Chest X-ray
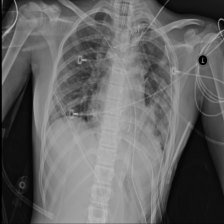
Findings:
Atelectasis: negative
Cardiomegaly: negative
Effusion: negative
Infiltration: negative
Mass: negative
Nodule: positive
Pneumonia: negative
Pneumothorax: negative
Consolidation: negative
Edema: negative
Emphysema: negative
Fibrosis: negative
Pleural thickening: negative
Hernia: negative